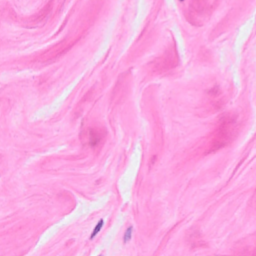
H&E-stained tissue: Breast